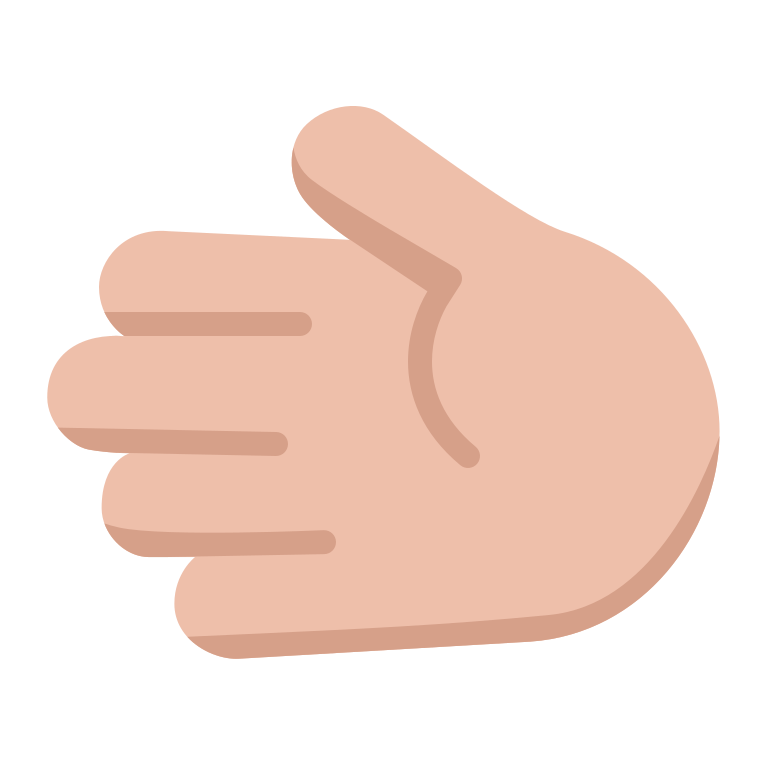
leftwards hand flat  light